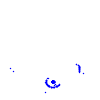
Particle: proton